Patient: sex M, age 69
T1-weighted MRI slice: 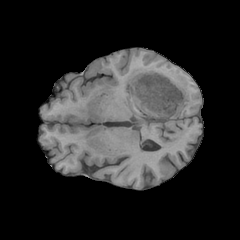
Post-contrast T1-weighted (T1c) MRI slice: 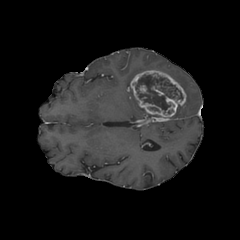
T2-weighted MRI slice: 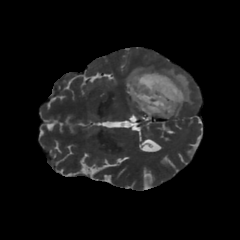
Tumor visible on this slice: yes
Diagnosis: Glioblastoma, IDH-wildtype
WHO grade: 4